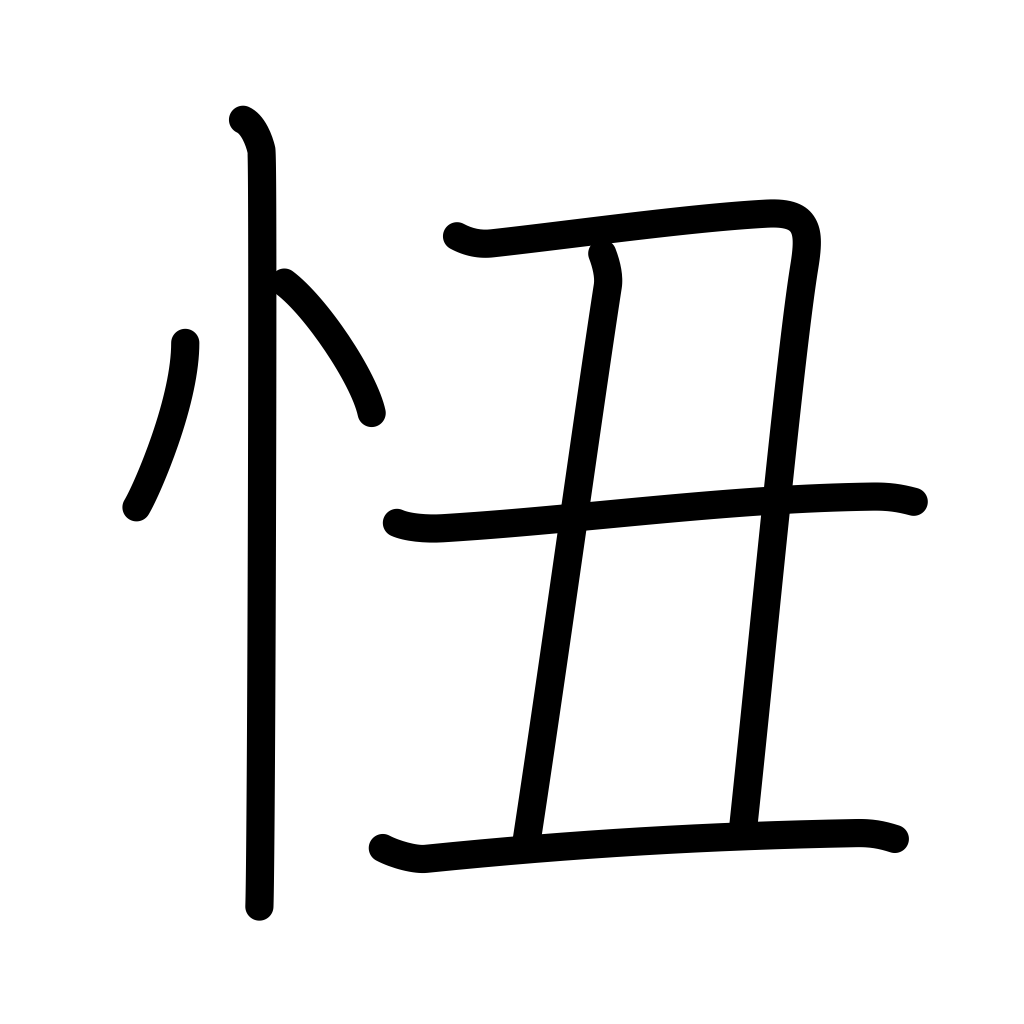
Meaning: shame